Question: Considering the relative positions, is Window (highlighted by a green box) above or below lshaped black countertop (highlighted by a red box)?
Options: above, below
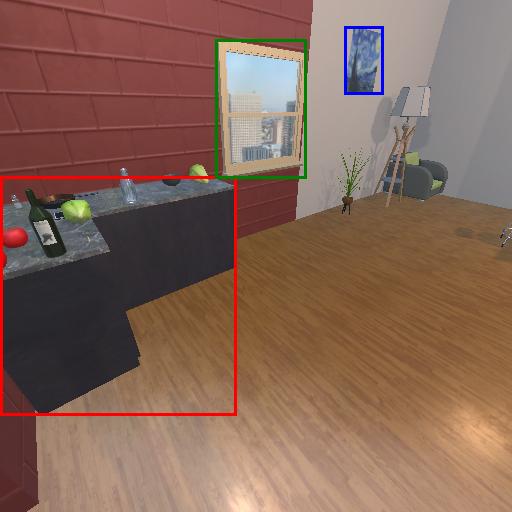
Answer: above